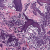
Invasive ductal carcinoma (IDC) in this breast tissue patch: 0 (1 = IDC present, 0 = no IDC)